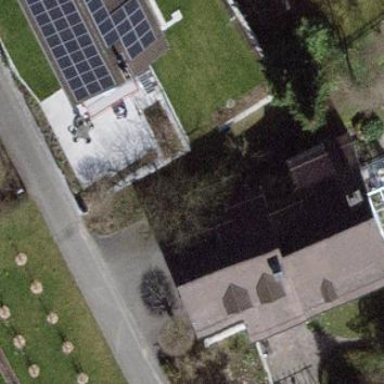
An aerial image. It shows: Detached building with gabled roof.